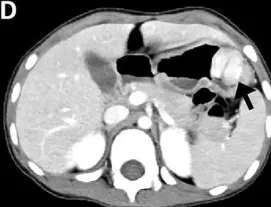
CT imaging features of gastroblastoma. (D) Enhancement density of the lesion decreased in delayed phase (arrow).
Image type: radiology (ct)